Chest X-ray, PA view. Patient: 39 years old, sex M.
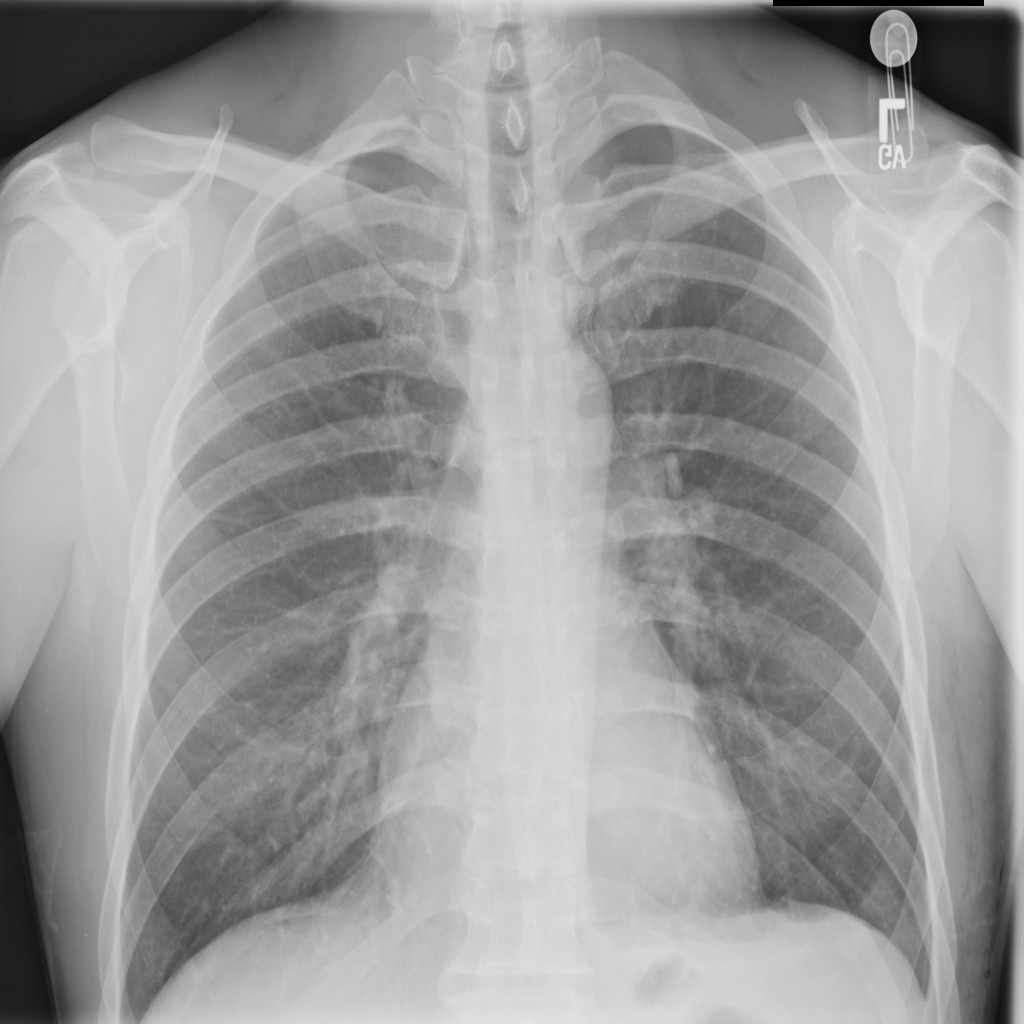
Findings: Emphysema